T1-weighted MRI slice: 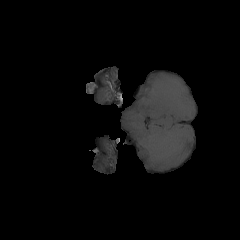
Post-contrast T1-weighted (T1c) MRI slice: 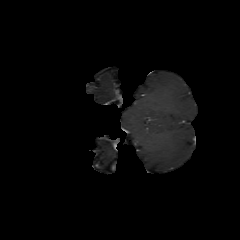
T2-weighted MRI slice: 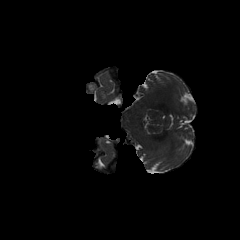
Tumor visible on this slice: no